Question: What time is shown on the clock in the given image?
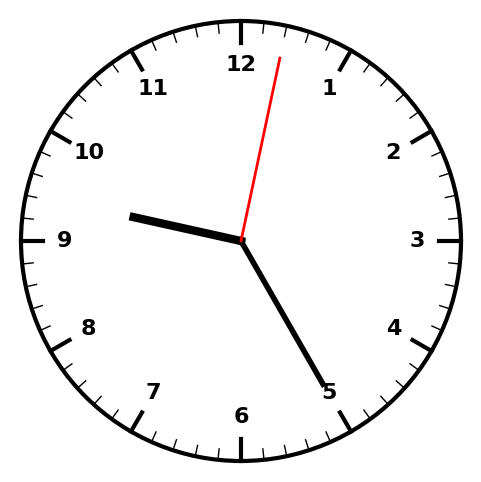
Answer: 09:25:02